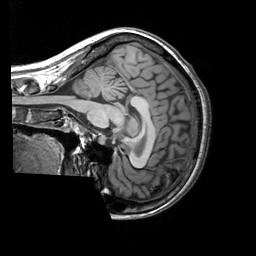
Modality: T1w
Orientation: sagittal
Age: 39
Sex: female
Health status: healthy
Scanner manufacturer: siemens
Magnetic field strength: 3 T
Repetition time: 2.3 s
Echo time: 0.00303 s